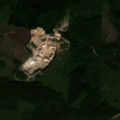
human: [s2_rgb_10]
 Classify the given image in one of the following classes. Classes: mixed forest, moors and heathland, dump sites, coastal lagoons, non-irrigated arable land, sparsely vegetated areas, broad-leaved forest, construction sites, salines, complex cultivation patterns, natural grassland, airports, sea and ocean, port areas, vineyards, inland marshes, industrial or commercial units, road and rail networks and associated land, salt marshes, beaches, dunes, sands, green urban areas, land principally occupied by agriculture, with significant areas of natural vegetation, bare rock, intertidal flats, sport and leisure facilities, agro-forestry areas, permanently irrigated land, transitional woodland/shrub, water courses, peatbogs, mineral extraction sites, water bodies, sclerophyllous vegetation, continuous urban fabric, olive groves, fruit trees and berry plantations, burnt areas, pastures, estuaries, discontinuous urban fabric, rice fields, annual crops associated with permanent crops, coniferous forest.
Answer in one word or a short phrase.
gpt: coniferous forest, mixed forest, transitional woodland/shrub